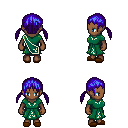
a pixel art fantasy rpg character, female body template, human, dark skin, sash dress, red pants, blue twin-tailed hairstyle, brown slippers, four views (front, back, left, right), 2x2 character sprite sheet, small pixel art, hard edges, no anti-aliasing